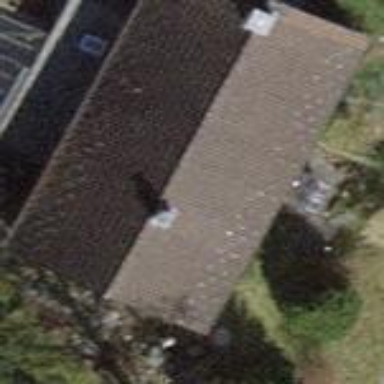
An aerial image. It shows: Building with tile roof.